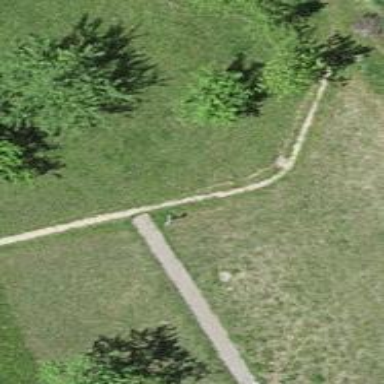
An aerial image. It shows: Gravel footway with no sidewalk.